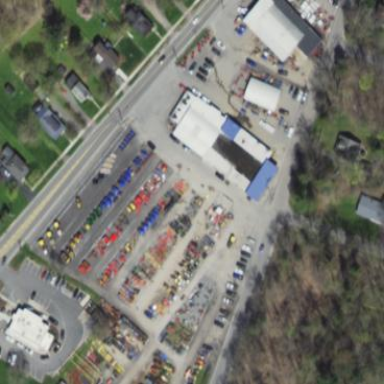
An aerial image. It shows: Trade shop.